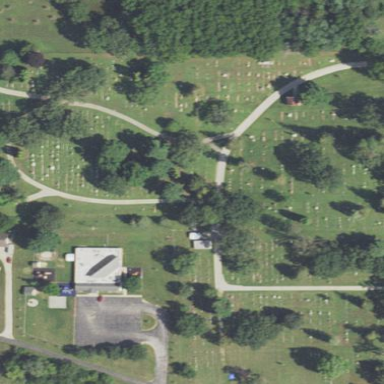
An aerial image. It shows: Cemetery.